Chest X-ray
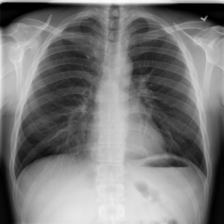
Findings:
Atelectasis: negative
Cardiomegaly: negative
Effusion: negative
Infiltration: negative
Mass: negative
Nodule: negative
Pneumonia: negative
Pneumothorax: negative
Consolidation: negative
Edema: negative
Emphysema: negative
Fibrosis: negative
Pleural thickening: negative
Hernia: negative